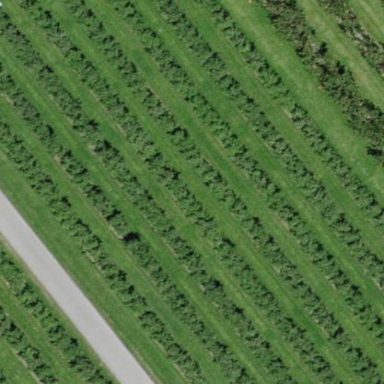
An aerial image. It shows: Orchard.